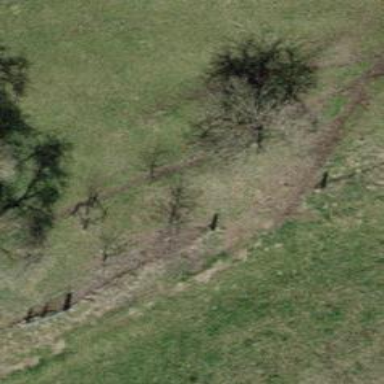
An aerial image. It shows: Deciduous broadleaved tree.